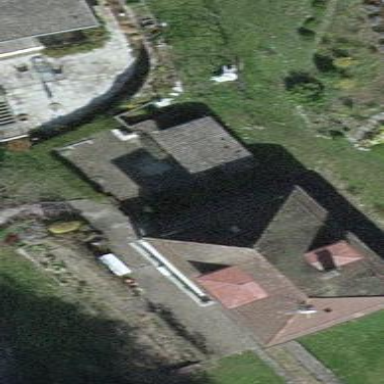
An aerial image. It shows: Detached building.